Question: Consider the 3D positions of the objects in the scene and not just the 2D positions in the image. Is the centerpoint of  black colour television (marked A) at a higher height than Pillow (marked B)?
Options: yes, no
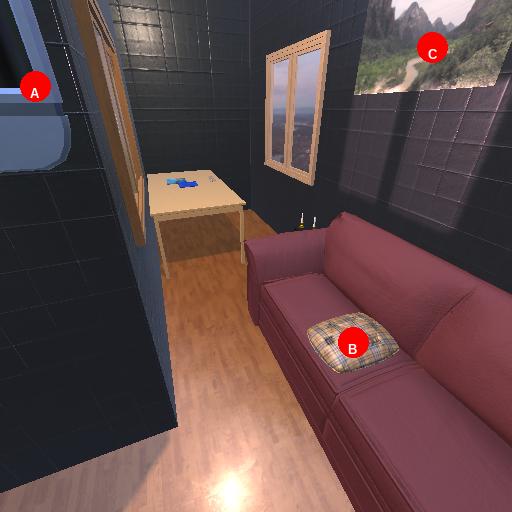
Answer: yes